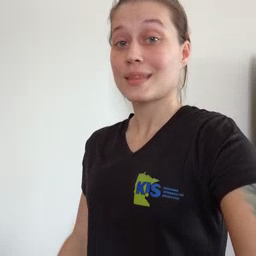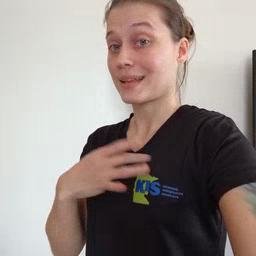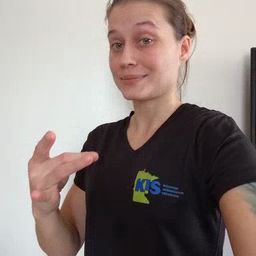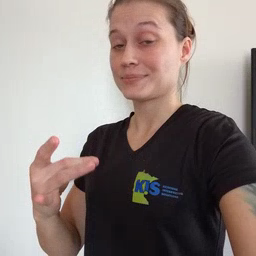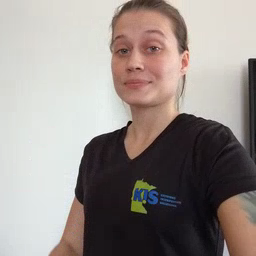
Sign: like